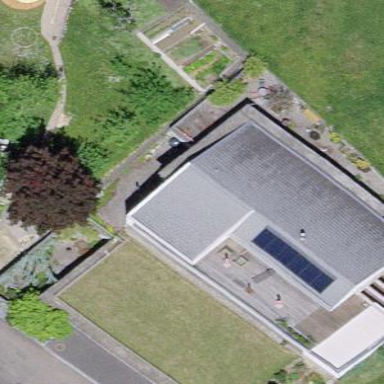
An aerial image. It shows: Building with tile roof.